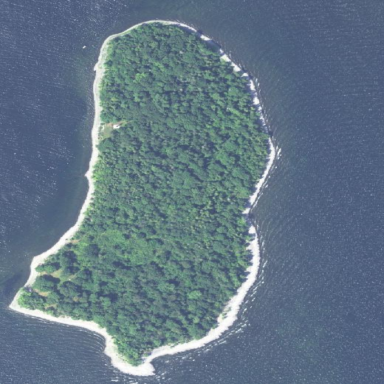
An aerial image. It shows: Islet.